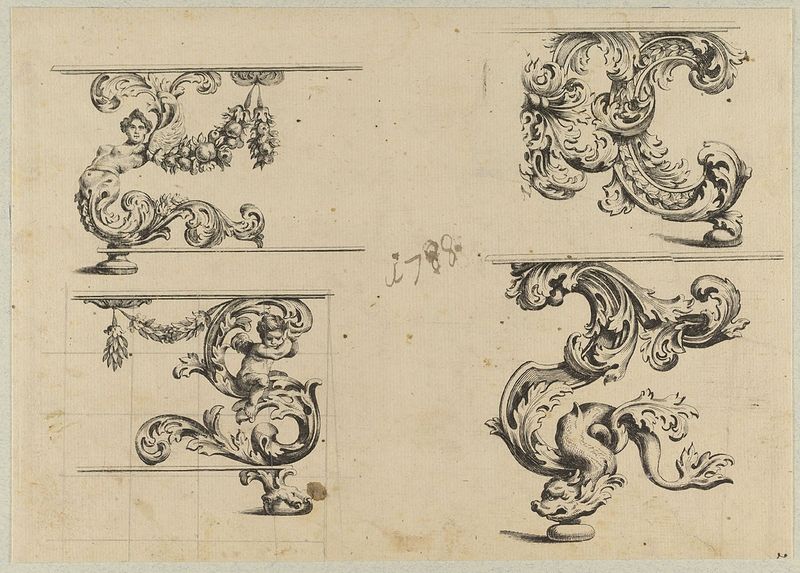
Titel: Tischfüße, Blatt aus der Folge 'Neues Romanisches Laubwerkbüchlein in Nürnberg bei Jacob Sandrart zu finden'
Künstler: Matthias Echter
Standort: Hamburg
Institution: Museum für Kunst und Gewerbe Hamburg
Schlagwörter: tisch, alt, wellen, papier, grafik, graphik, figuren, fotografie, photographie, druckgraphik, druckgrafik, radierung, bleistift, girlanden, kunstgewerbe, laubwerk, blattwerk, putten, kunsthandwerk, verzierungen, amoretten, groteske, bandelwerk, reproduktionen, blumengewinde, industriedesign, druckerzeugnisse, tierornamente, ornamentstich, vorlageblätter, prorotioniert